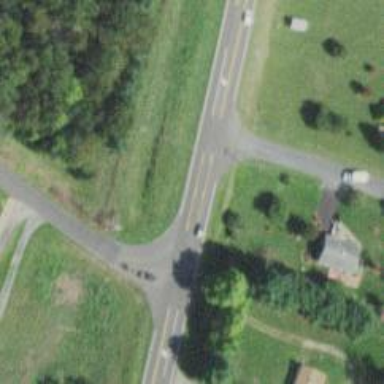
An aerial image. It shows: Tertiary road.